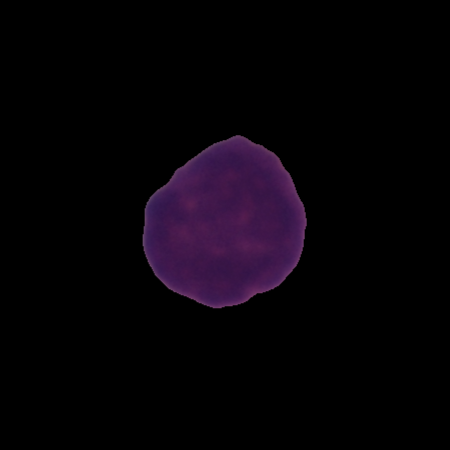
Label: healthy